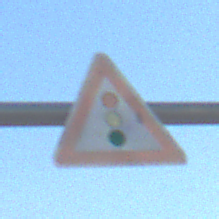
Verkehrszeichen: Lichtzeichenanlage
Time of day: SunriseSunset
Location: Outdoor (Suburban)
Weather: PartlyCloudy
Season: Winter
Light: Natural